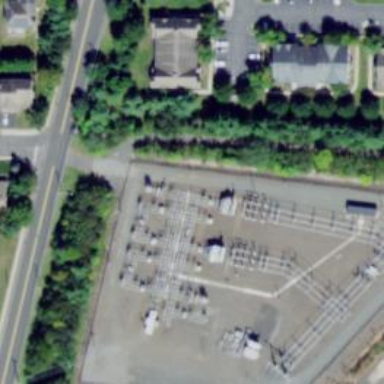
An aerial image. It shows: Switch for power supply.